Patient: sex F, age 56
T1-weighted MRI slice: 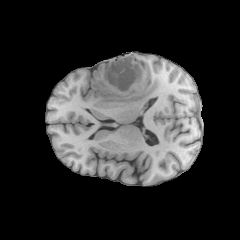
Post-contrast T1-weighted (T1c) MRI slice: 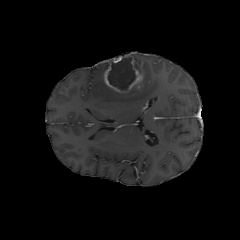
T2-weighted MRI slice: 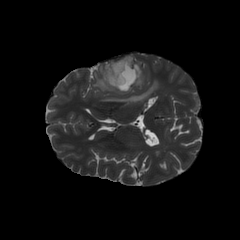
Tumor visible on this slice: yes
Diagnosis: Glioblastoma, IDH-wildtype
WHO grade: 4